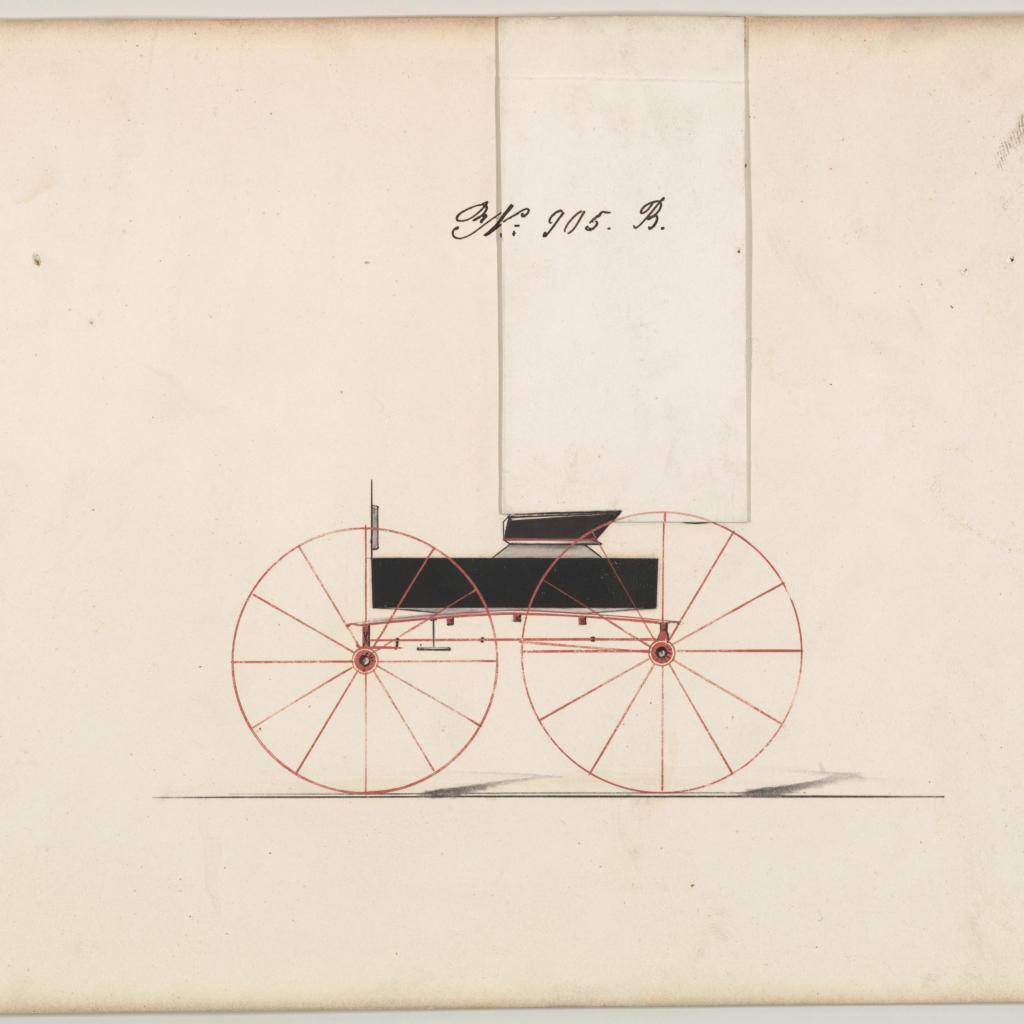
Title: Design for Wagon, no. 905b
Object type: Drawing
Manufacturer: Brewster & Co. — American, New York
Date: ca. 1860
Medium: Pen and black ink, watercolor and gouache
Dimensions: sheet: 7 1/16 x 9 15/16 in. (17.9 x 25.2 cm)
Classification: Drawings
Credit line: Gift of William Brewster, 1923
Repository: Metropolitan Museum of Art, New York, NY